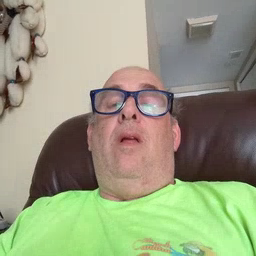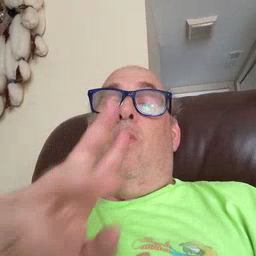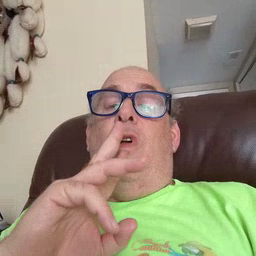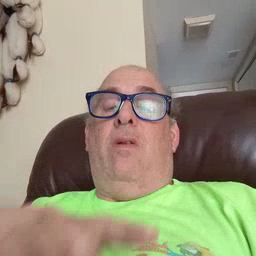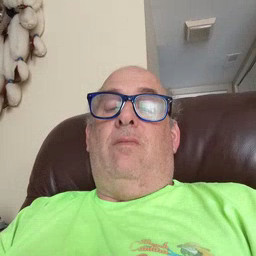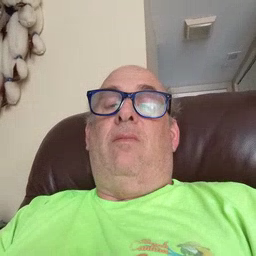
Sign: water